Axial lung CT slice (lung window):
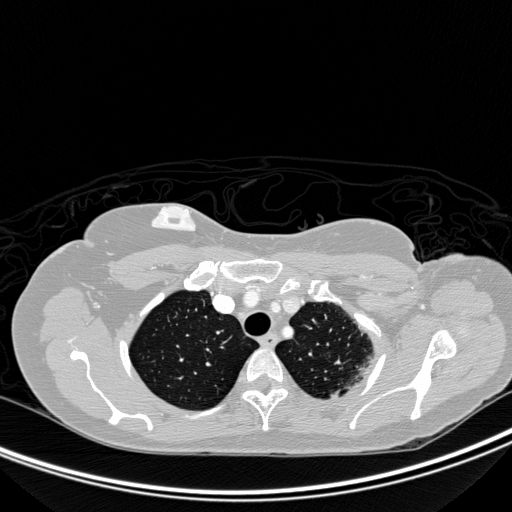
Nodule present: no